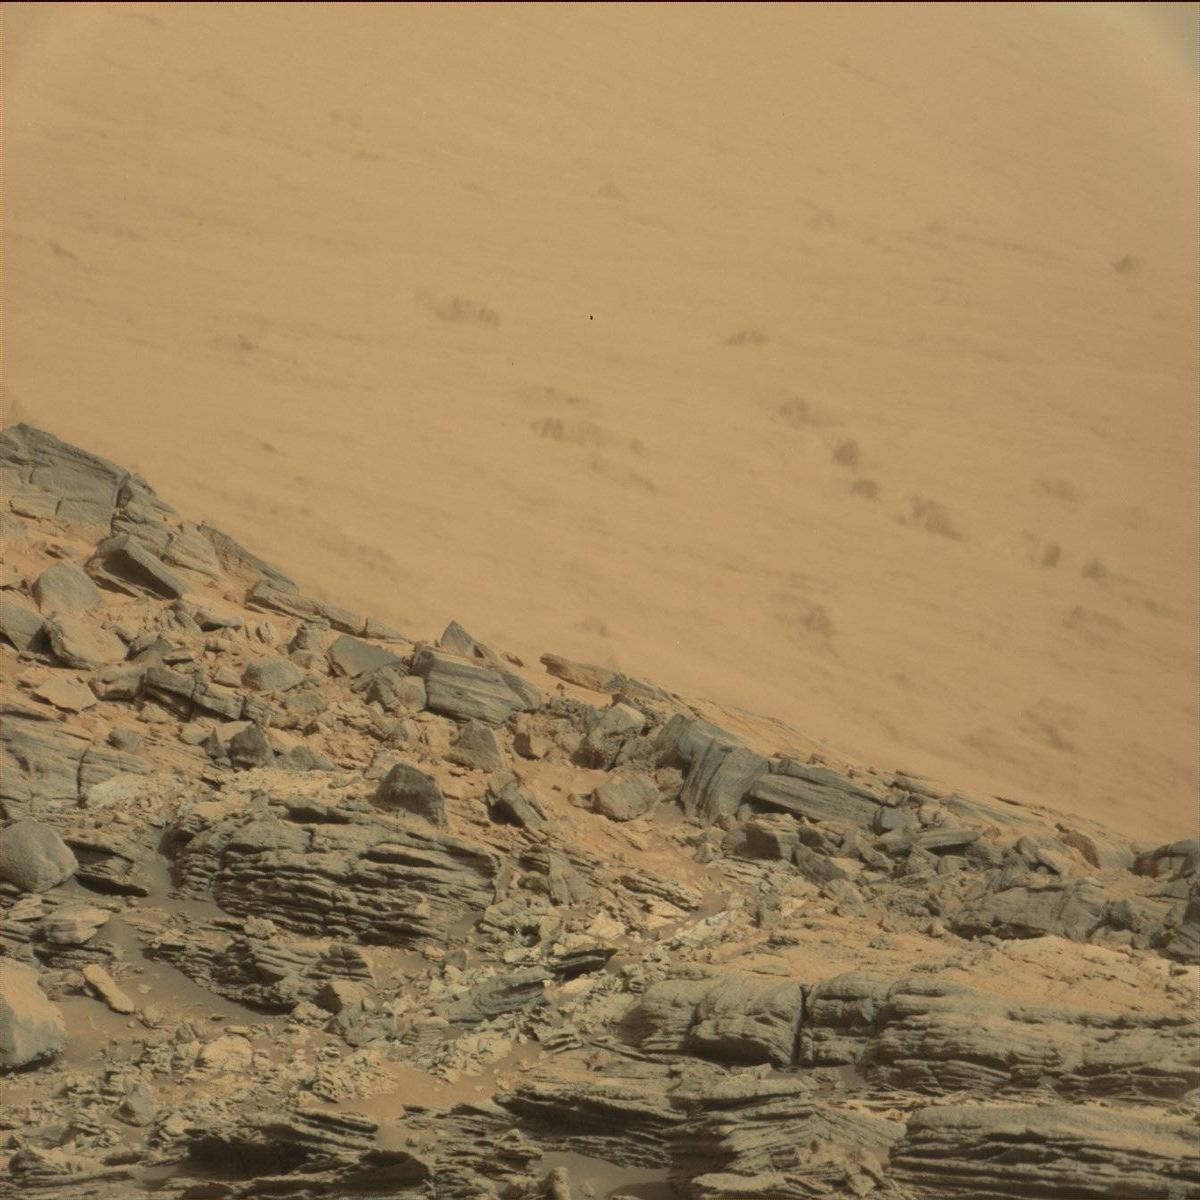
Terrain classes present: Bedrock, Ridge, Sand / Soil